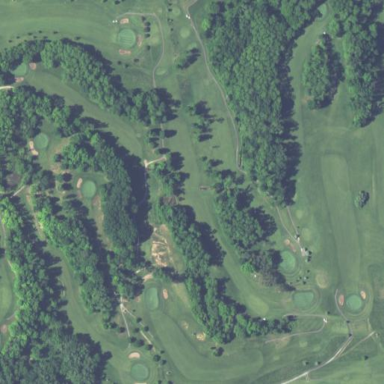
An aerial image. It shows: Golf course surrounded by greenery.